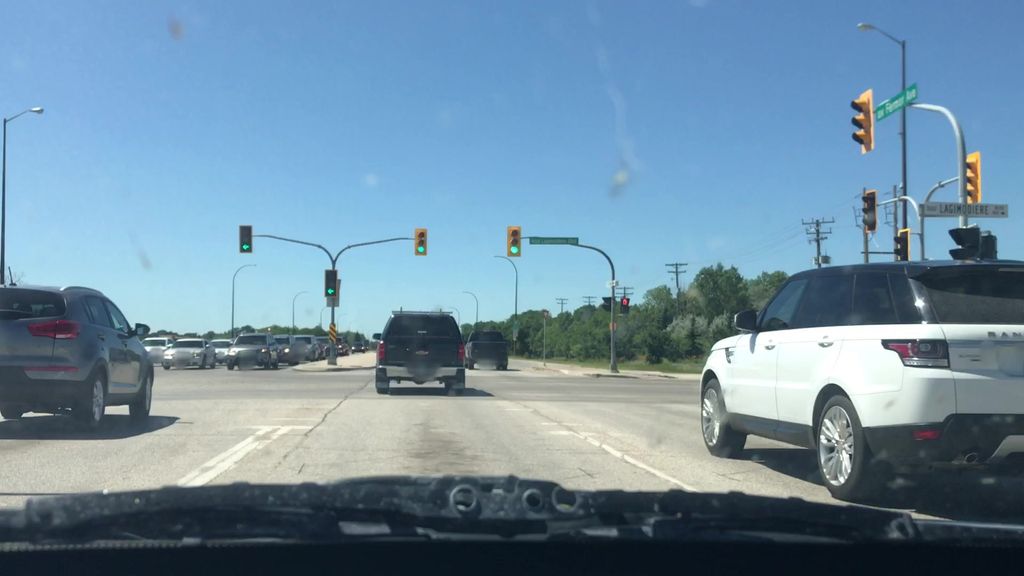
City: winnipeg